Question: I'm new to JSP. I'm trying to do a basic program of JSP & MySQL connectivity using ADT Eclipse. On running the index.jsp page, I get the following:
'''
HTTP Status 500 - An exception occurred processing JSP page /index.jsp at line 24
type Exception report
message An exception occurred processing JSP page /index.jsp at line 24
description The server encountered an internal error that prevented it from fulfilling this request.
exception
org.apache.jasper.JasperException: An exception occurred processing JSP page /index.jsp at line 24
21: String sql = "select usertype from userdetail";
22:
23: try {
24: Class.forName("com.mysql.jdbc.Driver");
25: con = DriverManager.getConnection(url, user, password);
26: ps = con.prepareStatement(sql);
27: rs = ps.executeQuery();
Stacktrace:
org.apache.jasper.servlet.JspServletWrapper.handleJspException(JspServletWrapper.java:568)
org.apache.jasper.servlet.JspServletWrapper.service(JspServletWrapper.java:455)
org.apache.jasper.servlet.JspServlet.serviceJspFile(JspServlet.java:390)
org.apache.jasper.servlet.JspServlet.service(JspServlet.java:334)
javax.servlet.http.HttpServlet.service(HttpServlet.java:722)
root cause
javax.servlet.ServletException: java.lang.ClassNotFoundException: com.mysql.jdbc.Driver
org.apache.jasper.runtime.PageContextImpl.doHandlePageException(PageContextImpl.java:912)
org.apache.jasper.runtime.PageContextImpl.handlePageException(PageContextImpl.java:841)
org.apache.jsp.index_jsp._jspService(index_jsp.java:141)
org.apache.jasper.runtime.HttpJspBase.service(HttpJspBase.java:70)
javax.servlet.http.HttpServlet.service(HttpServlet.java:722)
org.apache.jasper.servlet.JspServletWrapper.service(JspServletWrapper.java:432)
org.apache.jasper.servlet.JspServlet.serviceJspFile(JspServlet.java:390)
org.apache.jasper.servlet.JspServlet.service(JspServlet.java:334)
javax.servlet.http.HttpServlet.service(HttpServlet.java:722)
root cause
java.lang.ClassNotFoundException: com.mysql.jdbc.Driver
org.apache.catalina.loader.WebappClassLoader.loadClass(WebappClassLoader.java:1714)
org.apache.catalina.loader.WebappClassLoader.loadClass(WebappClassLoader.java:1559)
org.apache.jasper.servlet.JasperLoader.loadClass(JasperLoader.java:126)
org.apache.jasper.servlet.JasperLoader.loadClass(JasperLoader.java:63)
java.lang.Class.forName0(Native Method)
java.lang.Class.forName(Class.java:190)
org.apache.jsp.index_jsp._jspService(index_jsp.java:85)
org.apache.jasper.runtime.HttpJspBase.service(HttpJspBase.java:70)
javax.servlet.http.HttpServlet.service(HttpServlet.java:722)
org.apache.jasper.servlet.JspServletWrapper.service(JspServletWrapper.java:432)
org.apache.jasper.servlet.JspServlet.serviceJspFile(JspServlet.java:390)
org.apache.jasper.servlet.JspServlet.service(JspServlet.java:334)
javax.servlet.http.HttpServlet.service(HttpServlet.java:722)
note The full stack trace of the root cause is available in the Apache Tomcat/7.0.30 logs.
Apache Tomcat/7.0.30
'''
I downloaded MySQL Connector J jar and included it in the project

Thanks in advance...
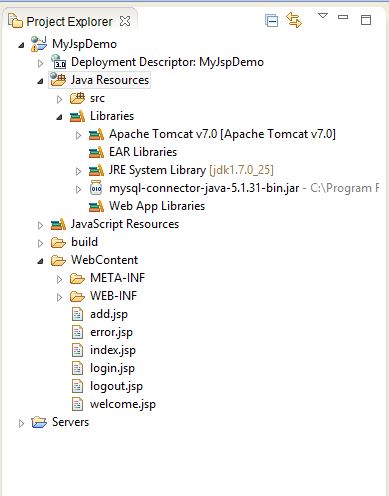
Answer: Don't add the external jar. Download it and copy in project.
COPY it in 'WEB-INF--->lib(folder)'.